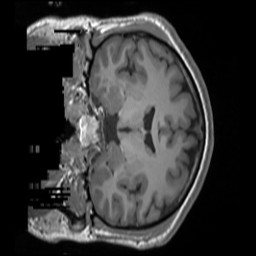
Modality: T1w
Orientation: coronal
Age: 27
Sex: male
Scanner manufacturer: siemens
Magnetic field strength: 3 T
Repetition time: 1.55 s
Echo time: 0.00234 s